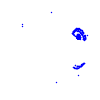
Particle: proton